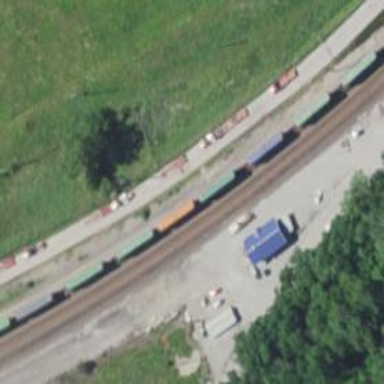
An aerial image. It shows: Railway service station.